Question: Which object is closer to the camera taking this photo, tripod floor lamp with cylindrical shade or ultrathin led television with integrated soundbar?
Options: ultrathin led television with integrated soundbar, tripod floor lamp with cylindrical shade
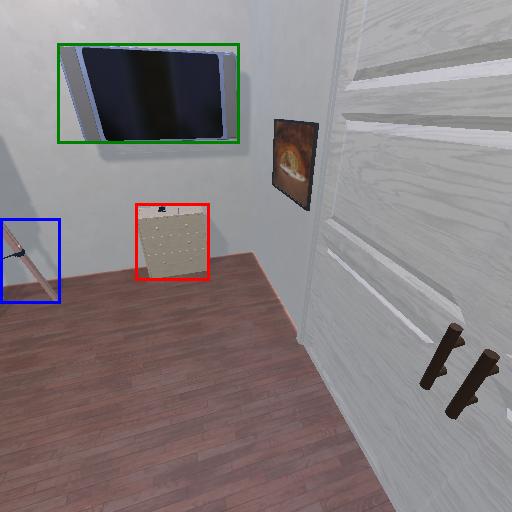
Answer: ultrathin led television with integrated soundbar